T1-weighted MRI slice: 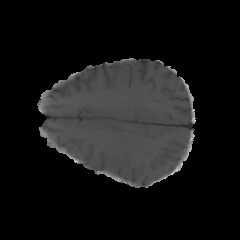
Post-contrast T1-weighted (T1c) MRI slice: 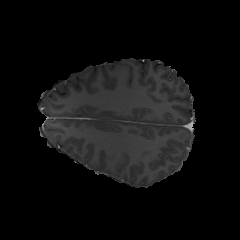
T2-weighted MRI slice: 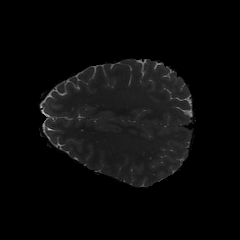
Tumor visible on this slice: no